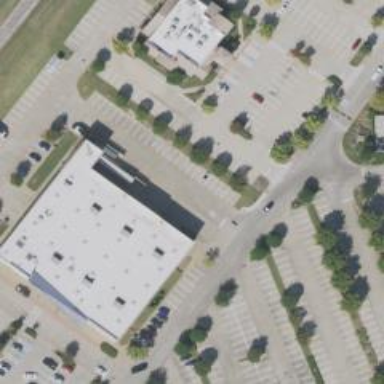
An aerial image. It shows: Flat roof retail building.